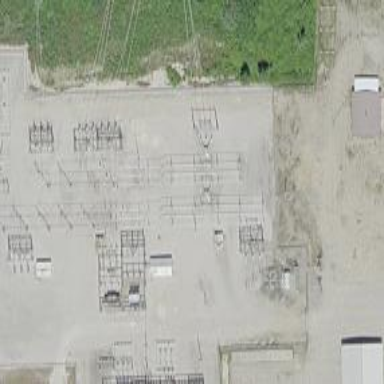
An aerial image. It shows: Switch used for power control.